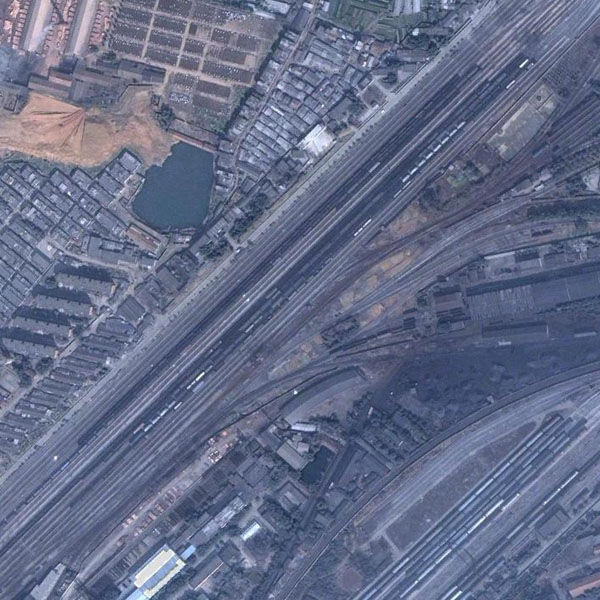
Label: railwayStation